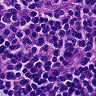
Metastatic tissue present: no